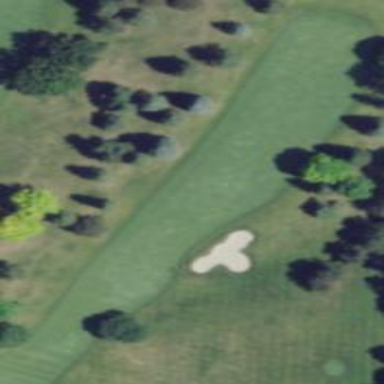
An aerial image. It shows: Golf fairway surrounded by grass.